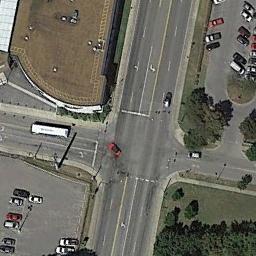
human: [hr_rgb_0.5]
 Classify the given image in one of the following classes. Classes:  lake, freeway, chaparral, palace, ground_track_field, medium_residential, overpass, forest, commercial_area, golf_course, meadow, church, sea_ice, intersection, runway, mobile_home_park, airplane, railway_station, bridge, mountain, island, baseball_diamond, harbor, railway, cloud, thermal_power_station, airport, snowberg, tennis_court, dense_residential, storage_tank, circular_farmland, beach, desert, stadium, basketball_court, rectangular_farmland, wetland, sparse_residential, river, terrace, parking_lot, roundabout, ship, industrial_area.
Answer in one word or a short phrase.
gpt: intersection